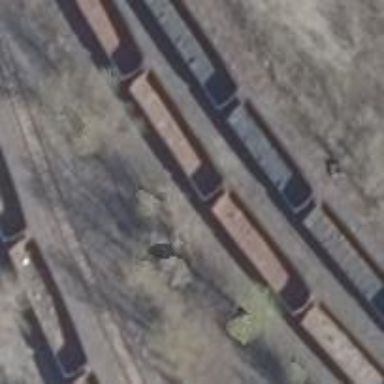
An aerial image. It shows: Railway spur service.